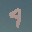
Label: 4